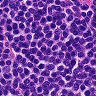
Metastatic tissue present: no